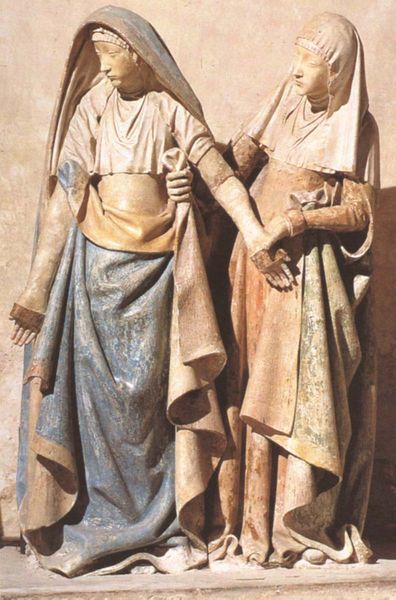
Titel: Maria und eine der frommen Frauen; Detail der Grablegung aus dem Château de la Combéfa
Standort: Monestiés-sur Cérou, Sankt-Johannes-Hospital, Kapelle (EU - F); Herkunftsort: Albigeois, Château de la Combéfa (EU - F)
Schlagwörter: blau, umhang, frauen, grün, menschen, bunt, frau, kleid, orange, blick, rot, schleier, haube, schleife, gesichter, wand, bibel, falten, halten, stein, trauer, hände, gewand, gold, gewänder, mutter, paar, tochter, skulptur, statue, zwei, farbe, figuren, kopftuch, faltenwurf, bemalt, fotografie, asien, asiatisch, armreif, skulpturen, statuen, farbfoto, mittelalter, maria, maria magdalena, christentum, führen, anna, leiten, naumburg, umhangg, möpse, angemalt, marta, ottonen, maria und marta, ebunt